Interaction volume radius: 5 \u00c5
Interaction volume height: 35 \u00c5
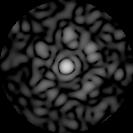
Disorder parameter: 0.7455